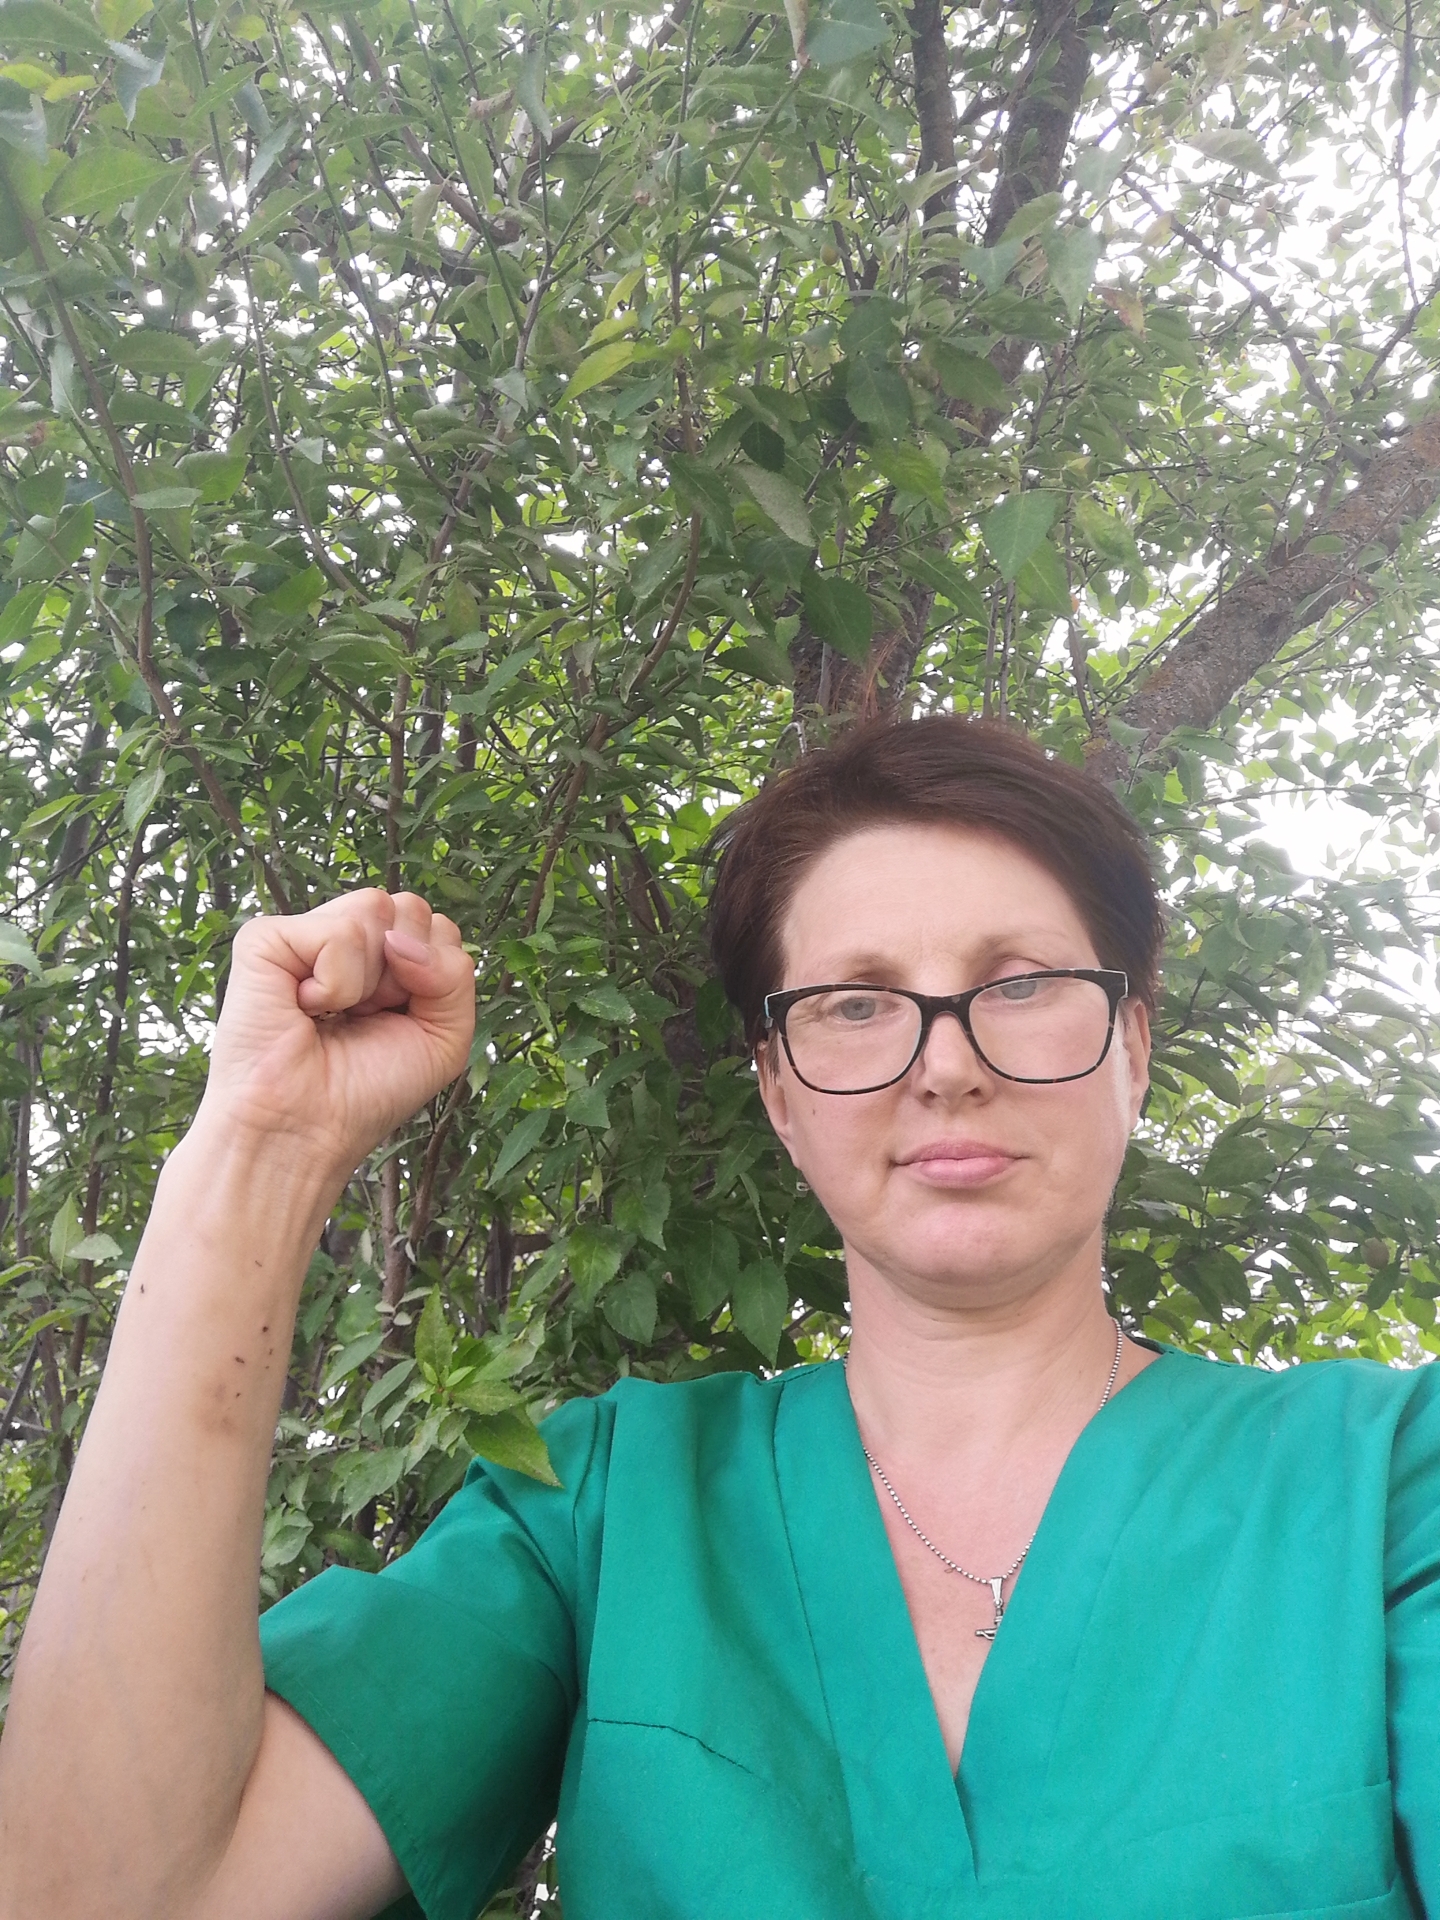
Label: clear